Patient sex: F
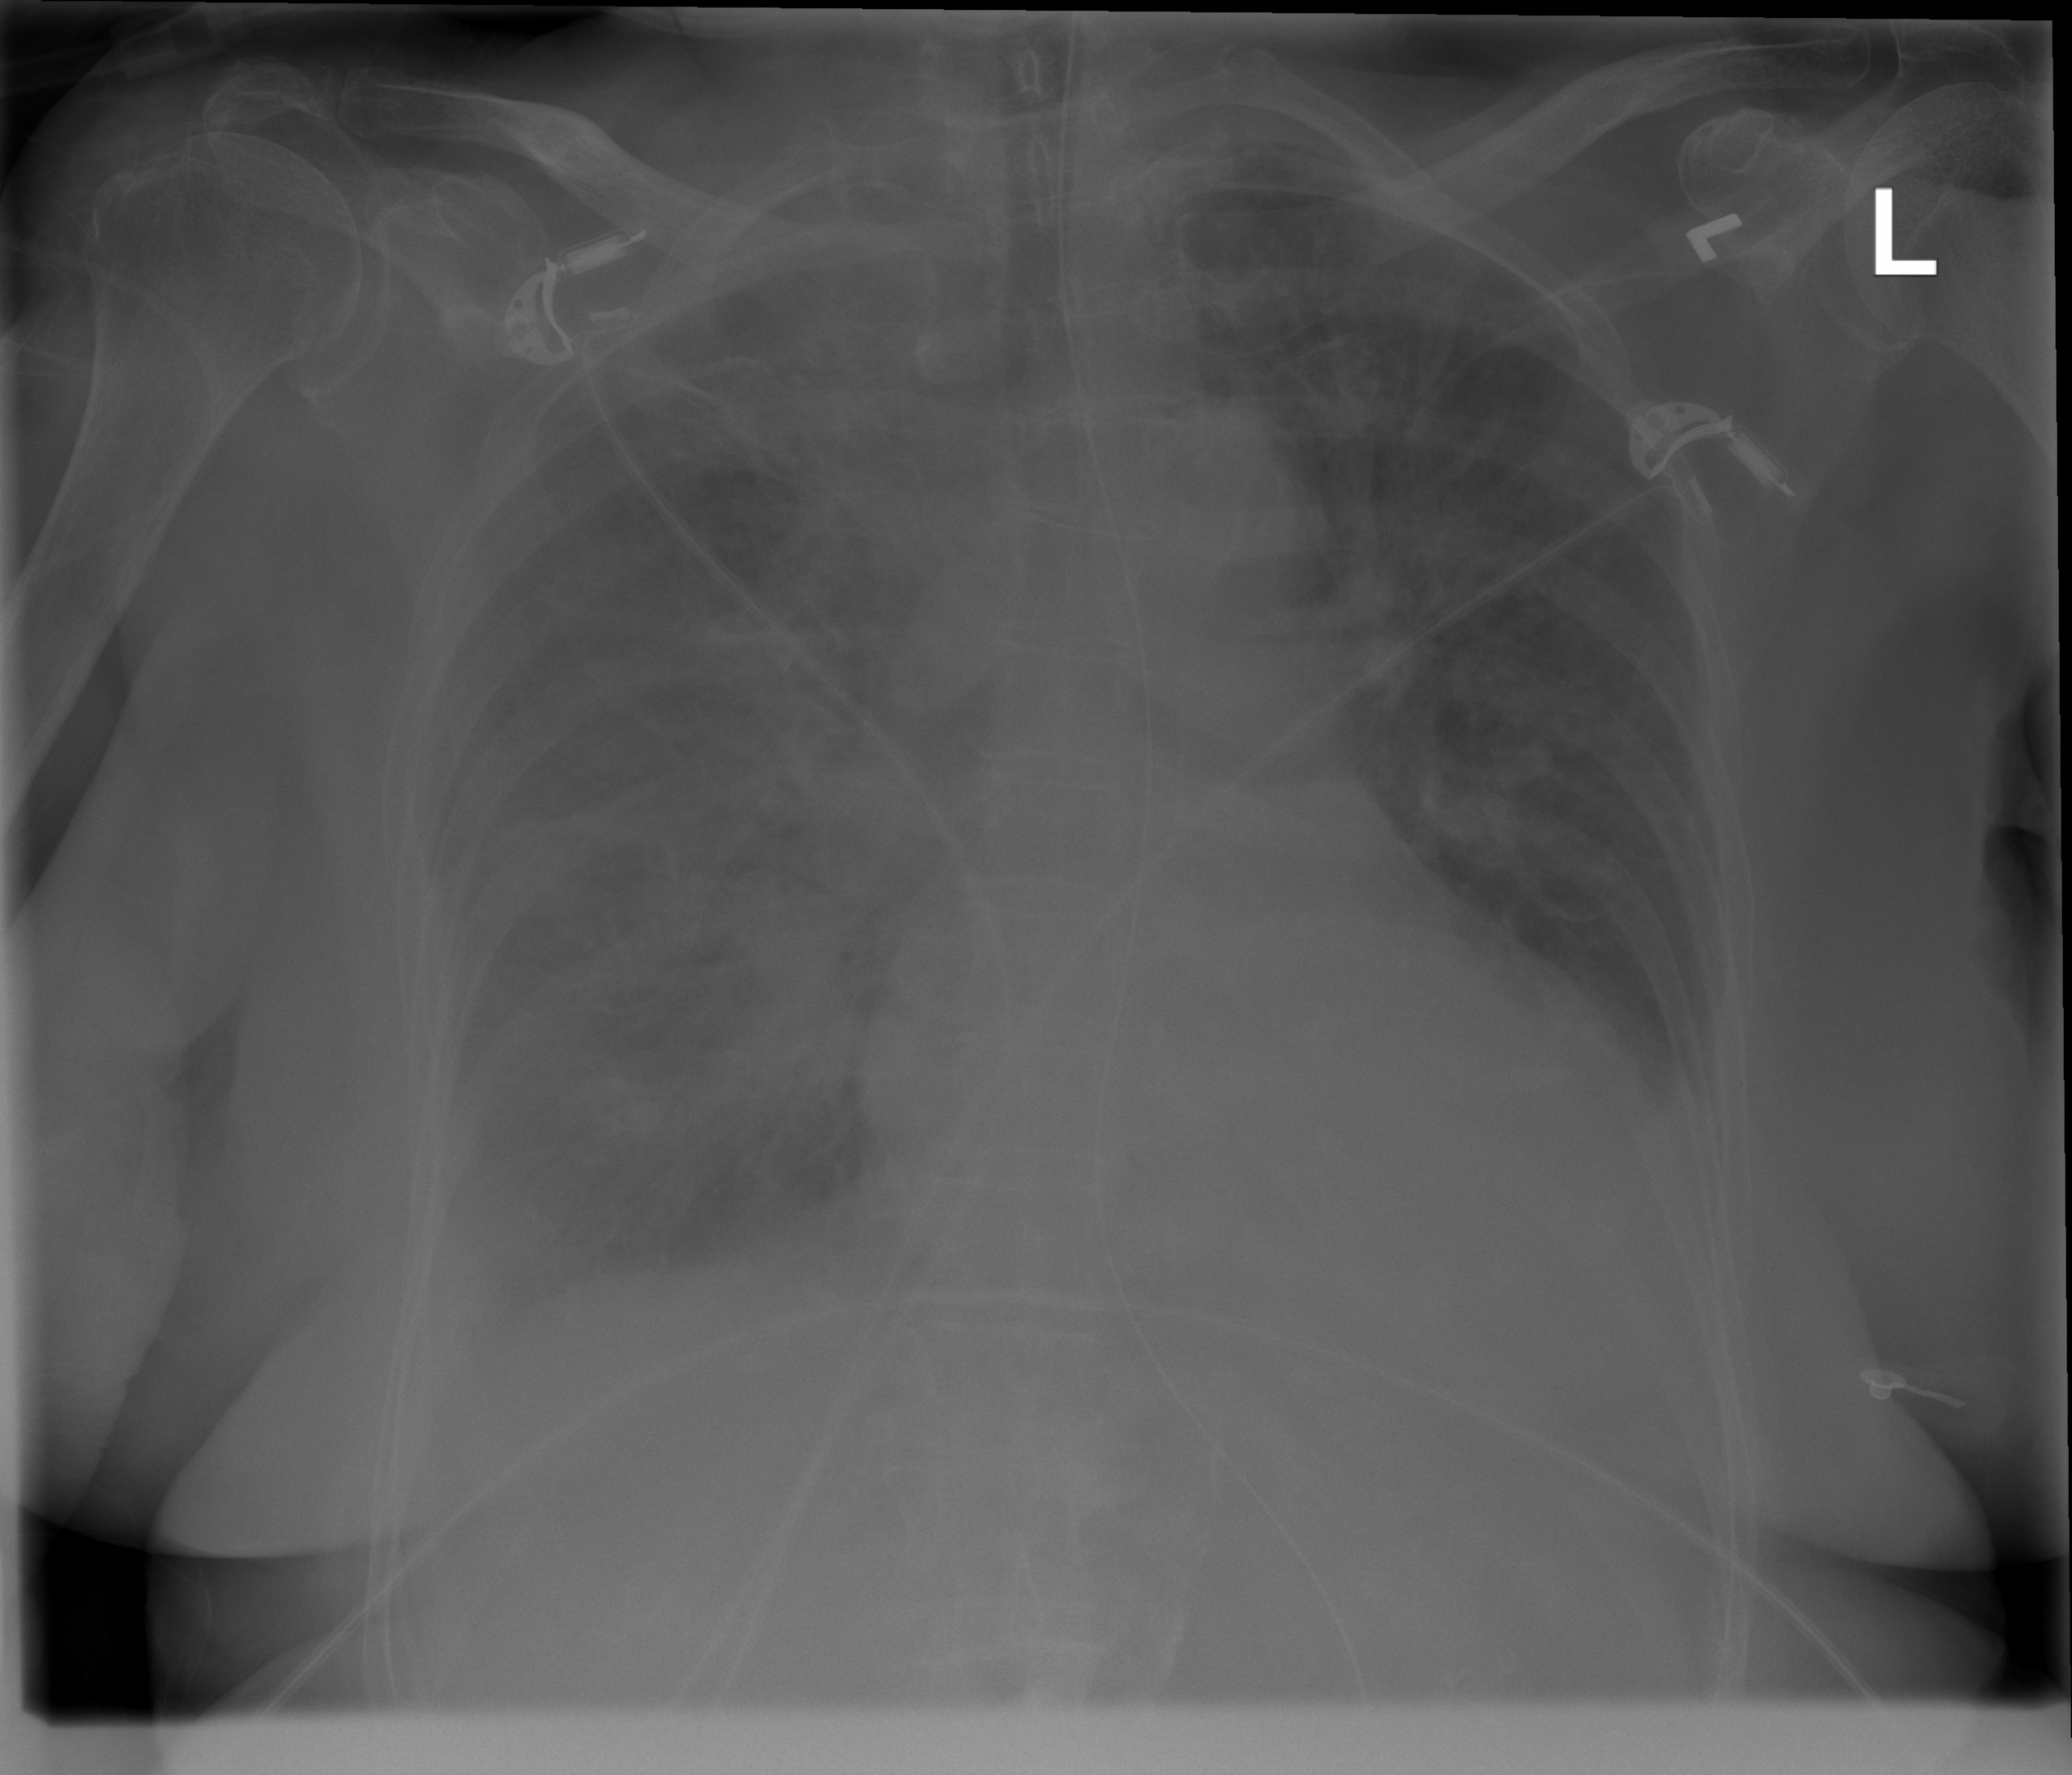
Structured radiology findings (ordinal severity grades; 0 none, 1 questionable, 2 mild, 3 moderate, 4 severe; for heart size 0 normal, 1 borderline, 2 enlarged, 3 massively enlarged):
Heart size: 2
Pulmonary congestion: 3
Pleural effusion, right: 2
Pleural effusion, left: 2
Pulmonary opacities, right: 2
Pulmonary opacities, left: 0
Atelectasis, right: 0
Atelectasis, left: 0